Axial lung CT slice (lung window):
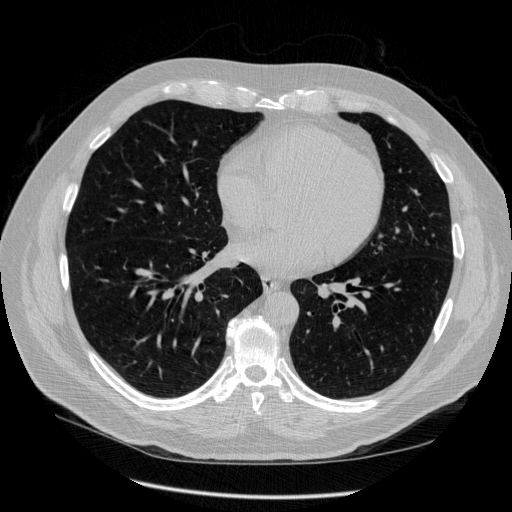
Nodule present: no